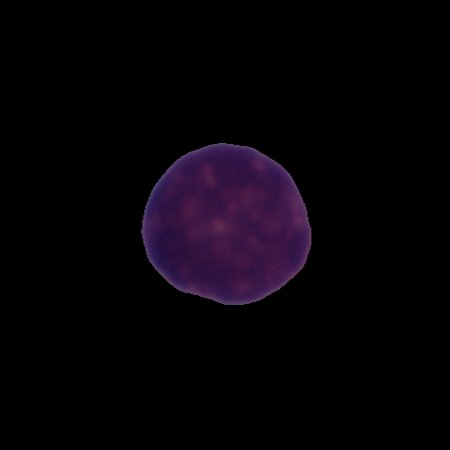
Label: healthy